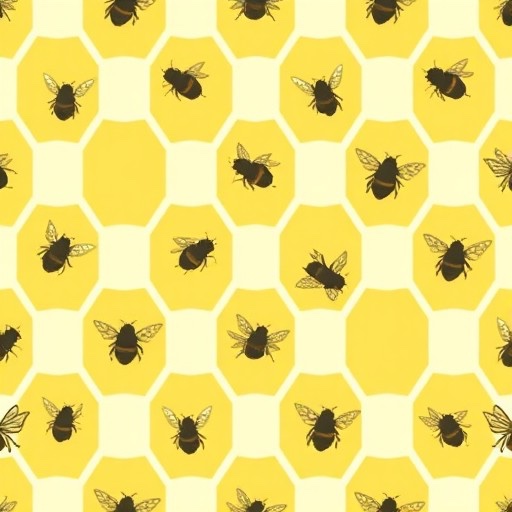
Category: Spring